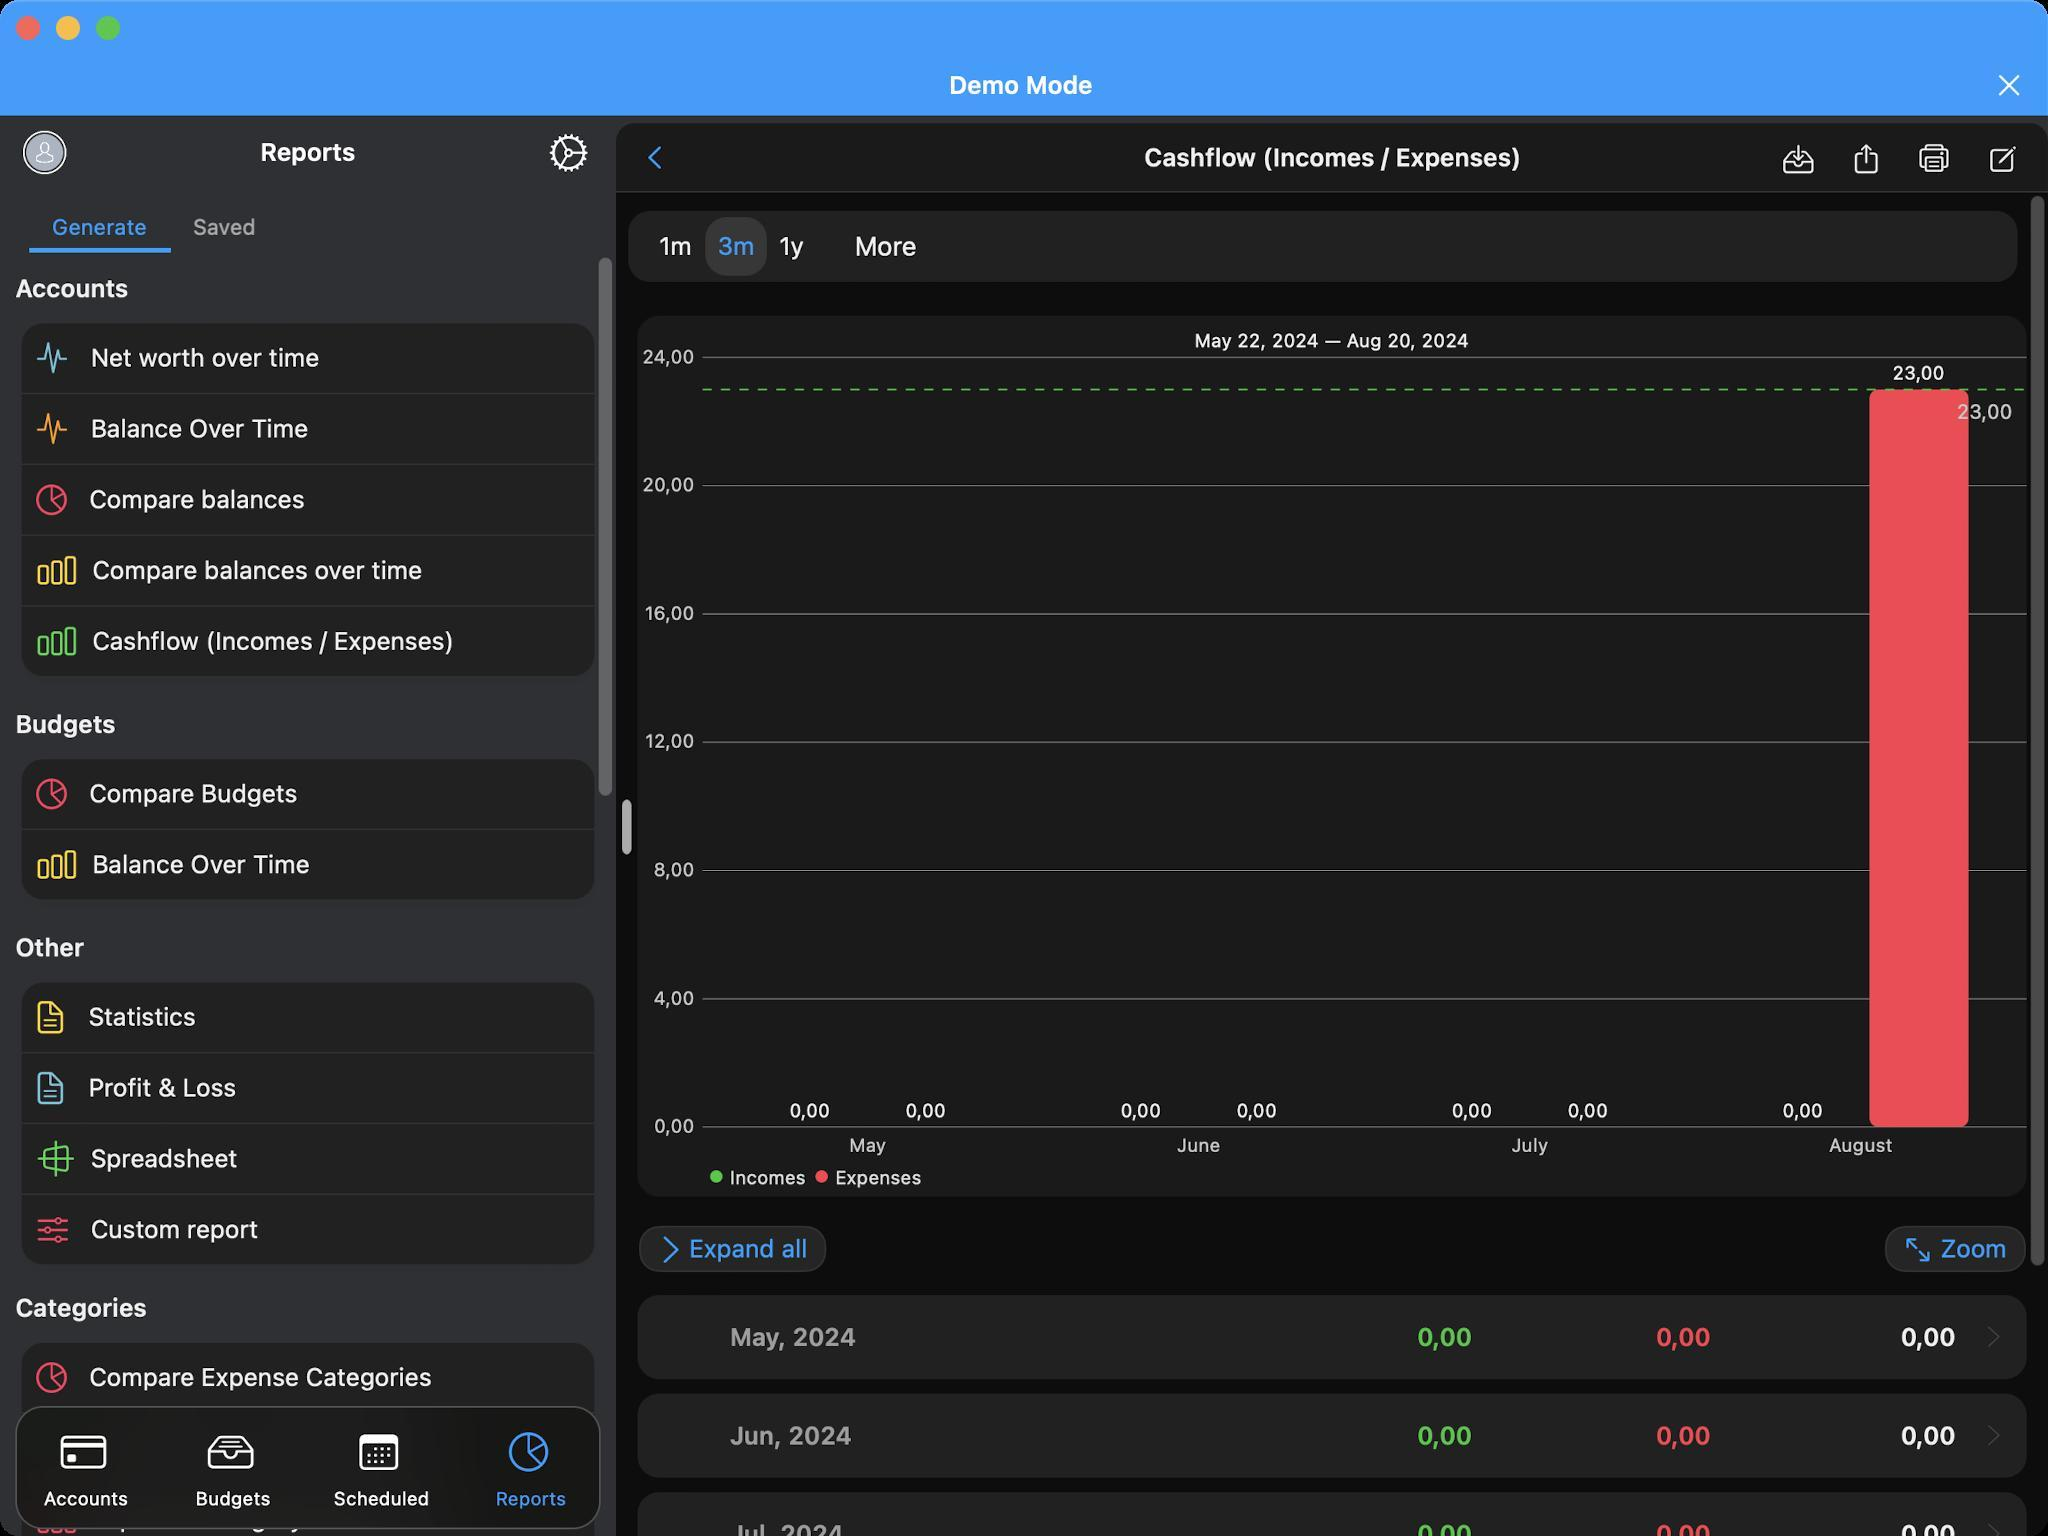
Accessibility tree:
{"name": "MoneyWiz", "role": "AXWindow", "description": null, "role_description": "standard window", "value": null, "position": "352.00;95.00", "size": "1024;768", "children": [{"name": null, "role": "AXGroup", "description": null, "role_description": "group", "value": null, "position": "0.00;0.00", "size": "1024;768", "children": [{"name": null, "role": "AXGroup", "description": null, "role_description": "group", "value": null, "position": "0.00;0.00", "size": "1024;768", "children": [{"name": null, "role": "AXGroup", "description": null, "role_description": "group", "value": null, "position": "0.00;0.00", "size": "1024;768", "children": [{"name": null, "role": "AXStaticText", "description": "Demo Mode", "role_description": "text", "value": null, "position": "159.77;34.65", "size": "701;16", "children": []}, {"name": null, "role": "AXButton", "description": "Close", "role_description": "button", "value": null, "position": "985.60;27.72", "size": "39;30", "children": []}, {"name": null, "role": "AXButton", "description": "avatar anonymous", "role_description": "button", "value": null, "position": "13.09;66.99", "size": "18;18", "children": []}, {"name": null, "role": "AXStaticText", "description": "Reports", "role_description": "text", "value": null, "position": "59.29;68.53", "size": "189;15", "children": []}, {"name": null, "role": "AXButton", "description": "settings", "role_description": "button", "value": null, "position": "273.35;65.45", "size": "22;22", "children": []}, {"name": null, "role": "AXGroup", "description": null, "role_description": "group", "value": null, "position": "308.00;57.75", "size": "716;711", "children": [{"name": null, "role": "AXButton", "description": "Back", "role_description": "button", "value": null, "position": "308.00;61.60", "size": "52;35", "children": []}, {"name": null, "role": "AXStaticText", "description": "Cashflow (Incomes / Expenses)", "role_description": "text", "value": null, "position": "572.11;61.60", "size": "189;35", "children": []}, {"name": null, "role": "AXGroup", "description": null, "role_description": "group", "value": null, "position": "882.42;61.60", "size": "136;35", "children": [{"name": null, "role": "AXButton", "description": "inbox", "role_description": "button", "value": null, "position": "882.42;61.60", "size": "34;35", "children": []}, {"name": null, "role": "AXButton", "description": "Share", "role_description": "button", "value": null, "position": "916.30;61.60", "size": "34;35", "children": []}, {"name": null, "role": "AXButton", "description": "print", "role_description": "button", "value": null, "position": "950.18;61.60", "size": "34;35", "children": []}, {"name": null, "role": "AXButton", "description": "compose", "role_description": "button", "value": null, "position": "984.06;61.60", "size": "34;35", "children": []}]}, {"name": null, "role": "AXGroup", "description": null, "role_description": "table", "value": null, "position": "308.00;96.25", "size": "716;672", "children": [{"name": null, "role": "AXGroup", "description": null, "role_description": "group", "value": null, "position": "314.16;105.49", "size": "160;35", "children": [{"name": null, "role": "AXGroup", "description": null, "role_description": "group", "value": null, "position": "323.40;108.57", "size": "85;29", "children": [{"name": null, "role": "AXButton", "description": "1m", "role_description": "button", "value": null, "position": "323.40;108.57", "size": "29;29", "children": []}, {"name": null, "role": "AXButton", "description": "3m", "role_description": "button", "value": null, "position": "352.66;108.57", "size": "31;29", "children": []}, {"name": null, "role": "AXButton", "description": "1y", "role_description": "button", "value": null, "position": "383.46;108.57", "size": "25;29", "children": []}]}, {"name": null, "role": "AXButton", "description": "More", "role_description": "button", "value": null, "position": "421.19;108.57", "size": "44;29", "children": []}]}, {"name": null, "role": "AXStaticText", "description": "May 22, 2024 — Aug 20, 2024", "role_description": "text", "value": null, "position": "308.00;158.62", "size": "716;23", "children": []}, {"name": null, "role": "AXHeading", "description": "Bar Chart. 2 datasets. Incomes, Expenses", "role_description": "heading", "value": null, "position": "318.78;157.85", "size": "695;440", "children": []}, {"name": null, "role": "AXGenericElement", "description": "Incomes,  May: 0,00", "role_description": "", "value": null, "position": "380.19;563.54", "size": "50;0", "children": []}, {"name": null, "role": "AXGenericElement", "description": "Expenses,  : 0,00", "role_description": "", "value": null, "position": "438.12;563.54", "size": "50;0", "children": []}, {"name": null, "role": "AXGenericElement", "description": "Incomes,  June: 0,00", "role_description": "", "value": null, "position": "545.71;563.54", "size": "50;0", "children": []}, {"name": null, "role": "AXGenericElement", "description": "Expenses,  : 0,00", "role_description": "", "value": null, "position": "603.65;563.54", "size": "50;0", "children": []}, {"name": null, "role": "AXGenericElement", "description": "Incomes,  July: 0,00", "role_description": "", "value": null, "position": "711.24;563.54", "size": "50;0", "children": []}, {"name": null, "role": "AXGenericElement", "description": "Expenses,  : 0,00", "role_description": "", "value": null, "position": "769.17;563.54", "size": "50;0", "children": []}, {"name": null, "role": "AXGenericElement", "description": "Incomes,  August: 0,00", "role_description": "", "value": null, "position": "876.76;563.54", "size": "50;0", "children": []}, {"name": null, "role": "AXGenericElement", "description": "Expenses,  : 23,00", "role_description": "", "value": null, "position": "934.70;194.73", "size": "50;369", "children": []}, {"name": null, "role": "AXGroup", "description": null, "role_description": "group", "value": null, "position": "308.00;609.07", "size": "716;31", "children": [{"name": null, "role": "AXButton", "description": "Expand all", "role_description": "button", "value": "", "position": "319.55;612.92", "size": "94;23", "children": []}, {"name": null, "role": "AXButton", "description": "Zoom", "role_description": "button", "value": "", "position": "942.48;612.92", "size": "70;23", "children": []}]}, {"name": null, "role": "AXGroup", "description": null, "role_description": "group", "value": "", "position": "308.00;639.87", "size": "716;49", "children": [{"name": null, "role": "AXStaticText", "description": "May, 2024, 0,00, 0,00, 0,00", "role_description": "text", "value": "", "position": "308.00;639.87", "size": "716;49", "children": []}, {"name": null, "role": "AXButton", "description": "Forward", "role_description": "button", "value": null, "position": "984.06;652.96", "size": "25;31", "children": []}]}, {"name": null, "role": "AXGroup", "description": null, "role_description": "group", "value": "", "position": "308.00;689.15", "size": "716;49", "children": [{"name": null, "role": "AXStaticText", "description": "Jun, 2024, 0,00, 0,00, 0,00", "role_description": "text", "value": "", "position": "308.00;689.15", "size": "716;49", "children": []}, {"name": null, "role": "AXButton", "description": "Forward", "role_description": "button", "value": null, "position": "984.06;702.24", "size": "25;31", "children": []}]}, {"name": null, "role": "AXGroup", "description": null, "role_description": "group", "value": "", "position": "308.00;738.43", "size": "716;49", "children": [{"name": null, "role": "AXStaticText", "description": "Jul, 2024, 0,00, 0,00, 0,00", "role_description": "text", "value": "", "position": "308.00;738.43", "size": "716;49", "children": []}, {"name": null, "role": "AXButton", "description": "Forward", "role_description": "button", "value": null, "position": "984.06;751.52", "size": "25;31", "children": []}]}]}, {"name": null, "role": "AXButton", "description": null, "role_description": "button", "value": null, "position": "308.00;386.54", "size": "19;54", "children": []}, {"name": null, "role": "AXButton", "description": null, "role_description": "button", "value": null, "position": "311.08;399.63", "size": "5;28", "children": []}]}, {"name": null, "role": "AXButton", "description": "Generate", "role_description": "button", "value": null, "position": "14.63;100.10", "size": "71;26", "children": []}, {"name": null, "role": "AXButton", "description": "Saved", "role_description": "button", "value": null, "position": "85.19;100.10", "size": "55;26", "children": []}, {"name": null, "role": "AXStaticText", "description": "Accounts", "role_description": "text", "value": null, "position": "7.70;127.05", "size": "293;35", "children": []}, {"name": null, "role": "AXButton", "description": "Net worth over time", "role_description": "button", "value": null, "position": "10.78;161.70", "size": "286;35", "children": []}, {"name": null, "role": "AXButton", "description": "Balance Over Time", "role_description": "button", "value": null, "position": "10.78;197.12", "size": "286;35", "children": []}, {"name": null, "role": "AXButton", "description": "Compare balances", "role_description": "button", "value": null, "position": "10.78;232.54", "size": "286;35", "children": []}, {"name": null, "role": "AXButton", "description": "Compare balances over time", "role_description": "button", "value": null, "position": "10.78;267.96", "size": "286;35", "children": []}, {"name": null, "role": "AXButton", "description": "Cashflow (Incomes / Expenses)", "role_description": "button", "value": null, "position": "10.78;303.38", "size": "286;35", "children": []}, {"name": null, "role": "AXStaticText", "description": "Budgets", "role_description": "text", "value": null, "position": "7.70;344.96", "size": "293;35", "children": []}, {"name": null, "role": "AXButton", "description": "Compare Budgets", "role_description": "button", "value": null, "position": "10.78;379.61", "size": "286;35", "children": []}, {"name": null, "role": "AXButton", "description": "Balance Over Time", "role_description": "button", "value": null, "position": "10.78;415.03", "size": "286;35", "children": []}, {"name": null, "role": "AXStaticText", "description": "Other", "role_description": "text", "value": null, "position": "7.70;456.61", "size": "293;35", "children": []}, {"name": null, "role": "AXButton", "description": "Statistics", "role_description": "button", "value": null, "position": "10.78;491.26", "size": "286;35", "children": []}, {"name": null, "role": "AXButton", "description": "Profit & Loss", "role_description": "button", "value": null, "position": "10.78;526.68", "size": "286;35", "children": []}, {"name": null, "role": "AXButton", "description": "Spreadsheet", "role_description": "button", "value": null, "position": "10.78;562.10", "size": "286;35", "children": []}, {"name": null, "role": "AXButton", "description": "Custom report", "role_description": "button", "value": null, "position": "10.78;597.52", "size": "286;35", "children": []}, {"name": null, "role": "AXStaticText", "description": "Categories", "role_description": "text", "value": null, "position": "7.70;636.79", "size": "293;35", "children": []}, {"name": null, "role": "AXButton", "description": "Compare Expense Categories", "role_description": "button", "value": null, "position": "10.78;671.44", "size": "286;35", "children": []}, {"name": null, "role": "AXButton", "description": "Compare Income Categories", "role_description": "button", "value": null, "position": "10.78;706.86", "size": "286;35", "children": []}, {"name": null, "role": "AXButton", "description": "Expense Category Over Time", "role_description": "button", "value": null, "position": "10.78;742.28", "size": "286;35", "children": []}, {"name": null, "role": "AXButton", "description": "Income Category Over Time", "role_description": "button", "value": null, "position": "10.78;777.70", "size": "286;35", "children": []}, {"name": null, "role": "AXButton", "description": "Breakdown Expenses Over Time", "role_description": "button", "value": null, "position": "10.78;813.12", "size": "286;35", "children": []}, {"name": null, "role": "AXButton", "description": "Breakdown Incomes Over Time", "role_description": "button", "value": null, "position": "10.78;848.54", "size": "286;35", "children": []}, {"name": null, "role": "AXStaticText", "description": "Payees", "role_description": "text", "value": null, "position": "7.70;889.35", "size": "293;35", "children": []}, {"name": null, "role": "AXButton", "description": "Compare Expense Payees", "role_description": "button", "value": null, "position": "10.78;924.00", "size": "286;35", "children": []}, {"name": null, "role": "AXButton", "description": "Compare Income Payees", "role_description": "button", "value": null, "position": "10.78;959.42", "size": "286;35", "children": []}, {"name": null, "role": "AXButton", "description": "Expense Payee Over Time", "role_description": "button", "value": null, "position": "10.78;994.84", "size": "286;35", "children": []}, {"name": null, "role": "AXButton", "description": "Income Payee Over Time", "role_description": "button", "value": null, "position": "10.78;1030.26", "size": "286;35", "children": []}, {"name": null, "role": "AXButton", "description": "Breakdown Expenses Over Time", "role_description": "button", "value": null, "position": "10.78;1065.68", "size": "286;35", "children": []}, {"name": null, "role": "AXButton", "description": "Breakdown Incomes Over Time", "role_description": "button", "value": null, "position": "10.78;1101.10", "size": "286;35", "children": []}, {"name": null, "role": "AXStaticText", "description": "Tags", "role_description": "text", "value": null, "position": "7.70;1141.91", "size": "293;35", "children": []}, {"name": null, "role": "AXButton", "description": "Compare Expense Tags", "role_description": "button", "value": null, "position": "10.78;1176.56", "size": "286;35", "children": []}, {"name": null, "role": "AXButton", "description": "Compare Income Tags", "role_description": "button", "value": null, "position": "10.78;1211.98", "size": "286;35", "children": []}, {"name": null, "role": "AXButton", "description": "Expense Tag Over Time", "role_description": "button", "value": null, "position": "10.78;1247.40", "size": "286;35", "children": []}, {"name": null, "role": "AXButton", "description": "Income Tag Over Time", "role_description": "button", "value": null, "position": "10.78;1282.82", "size": "286;35", "children": []}, {"name": null, "role": "AXButton", "description": "Breakdown Expenses Over Time", "role_description": "button", "value": null, "position": "10.78;1318.24", "size": "286;35", "children": []}, {"name": null, "role": "AXButton", "description": "Breakdown Incomes Over Time", "role_description": "button", "value": null, "position": "10.78;1353.66", "size": "286;35", "children": []}, {"name": null, "role": "AXStaticText", "description": "Spreadsheets", "role_description": "text", "value": null, "position": "7.70;1394.47", "size": "293;35", "children": []}, {"name": null, "role": "AXButton", "description": "Breakdown Payees Over Categories", "role_description": "button", "value": null, "position": "10.78;1429.12", "size": "286;35", "children": []}, {"name": null, "role": "AXButton", "description": "Breakdown Categories Over Tags", "role_description": "button", "value": null, "position": "10.78;1464.54", "size": "286;35", "children": []}, {"name": null, "role": "AXButton", "description": "Breakdown Payees Over Tags", "role_description": "button", "value": null, "position": "10.78;1499.96", "size": "286;35", "children": []}, {"name": null, "role": "AXButton", "description": null, "role_description": "button", "value": null, "position": "8.47;703.01", "size": "69;62", "children": []}, {"name": null, "role": "AXButton", "description": "card", "role_description": "button", "value": null, "position": "8.47;710.71", "size": "69;31", "children": []}, {"name": null, "role": "AXButton", "description": null, "role_description": "button", "value": null, "position": "77.00;703.01", "size": "69;62", "children": []}, {"name": null, "role": "AXButton", "description": "Inbox Full", "role_description": "button", "value": null, "position": "82.00;710.71", "size": "69;31", "children": []}, {"name": null, "role": "AXButton", "description": null, "role_description": "button", "value": null, "position": "146.30;703.01", "size": "69;62", "children": []}, {"name": null, "role": "AXButton", "description": "calendar", "role_description": "button", "value": null, "position": "156.31;710.71", "size": "69;31", "children": []}, {"name": null, "role": "AXButton", "description": null, "role_description": "button", "value": null, "position": "215.60;703.01", "size": "69;62", "children": []}, {"name": null, "role": "AXButton", "description": "chart pie", "role_description": "button", "value": null, "position": "231.00;710.71", "size": "69;31", "children": []}, {"name": null, "role": "AXStaticText", "description": "Accounts", "role_description": "text", "value": null, "position": "8.47;741.51", "size": "69;15", "children": []}, {"name": null, "role": "AXStaticText", "description": "Budgets", "role_description": "text", "value": null, "position": "82.00;741.51", "size": "69;15", "children": []}, {"name": null, "role": "AXStaticText", "description": "Scheduled", "role_description": "text", "value": null, "position": "156.31;741.51", "size": "69;15", "children": []}, {"name": null, "role": "AXStaticText", "description": "Reports", "role_description": "text", "value": null, "position": "231.00;741.51", "size": "69;15", "children": []}]}]}]}, {"name": null, "role": "AXButton", "description": null, "role_description": "close button", "value": null, "position": "7.00;6.00", "size": "14;16", "children": []}, {"name": null, "role": "AXButton", "description": null, "role_description": "full screen button", "value": null, "position": "47.00;6.00", "size": "14;16", "children": [{"name": null, "role": "AXGroup", "description": null, "role_description": "group", "value": null, "position": "47.00;6.00", "size": "14;16", "children": [{"name": null, "role": "AXGroup", "description": null, "role_description": "group", "value": null, "position": "47.00;6.00", "size": "14;16", "children": []}]}]}, {"name": null, "role": "AXButton", "description": null, "role_description": "minimize button", "value": null, "position": "27.00;6.00", "size": "14;16", "children": []}]}